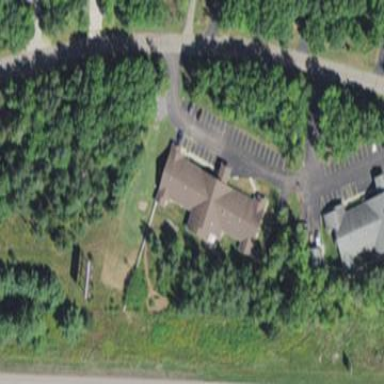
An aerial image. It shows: Nursing home building.